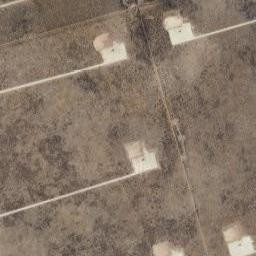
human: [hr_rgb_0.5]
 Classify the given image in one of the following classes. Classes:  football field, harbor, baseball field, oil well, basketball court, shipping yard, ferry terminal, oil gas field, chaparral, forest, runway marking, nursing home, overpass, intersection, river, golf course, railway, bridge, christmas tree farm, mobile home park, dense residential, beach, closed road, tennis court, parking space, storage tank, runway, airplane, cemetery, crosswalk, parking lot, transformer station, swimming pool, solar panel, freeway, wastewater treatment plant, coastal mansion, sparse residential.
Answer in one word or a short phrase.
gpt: oil gas field